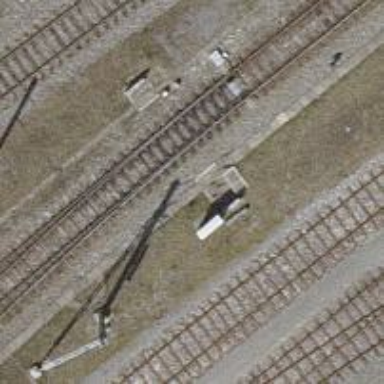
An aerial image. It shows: Railway switch.